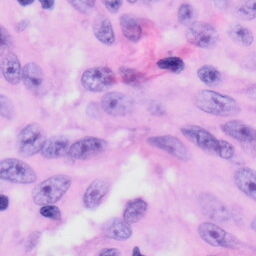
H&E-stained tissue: Skin